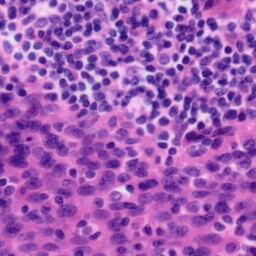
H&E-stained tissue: Tonsil